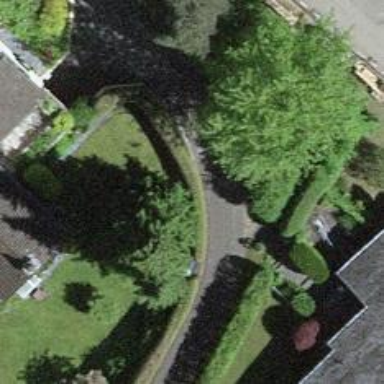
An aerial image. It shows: Well-maintained alley with grade1 tracktype.